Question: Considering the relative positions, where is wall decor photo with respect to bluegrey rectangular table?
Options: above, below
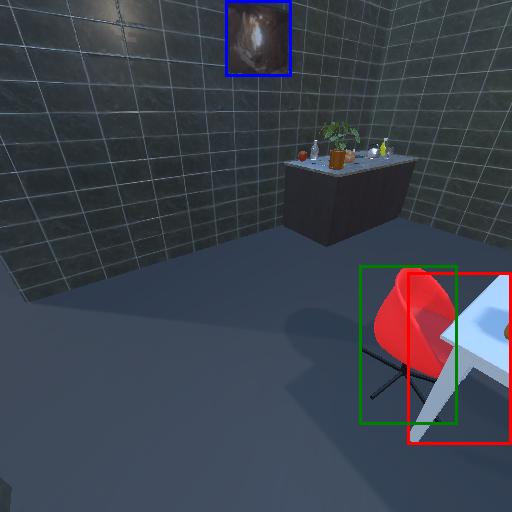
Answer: above